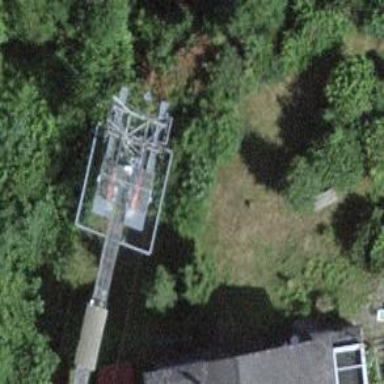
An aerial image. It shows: Cable car.